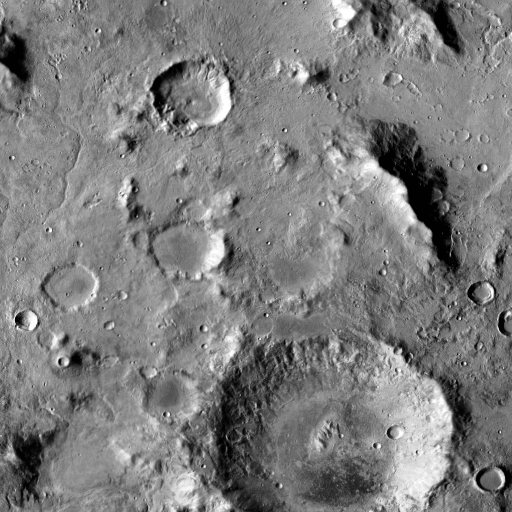
Crater classes present: Background, Other, Buried, Secondary